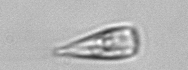
Label: Licmophora